Interaction volume radius: 5 \u00c5
Interaction volume height: 15 \u00c5
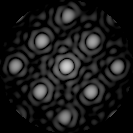
Disorder parameter: 0.08623